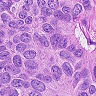
Metastatic tissue present: yes